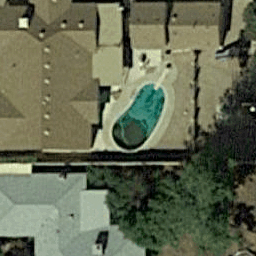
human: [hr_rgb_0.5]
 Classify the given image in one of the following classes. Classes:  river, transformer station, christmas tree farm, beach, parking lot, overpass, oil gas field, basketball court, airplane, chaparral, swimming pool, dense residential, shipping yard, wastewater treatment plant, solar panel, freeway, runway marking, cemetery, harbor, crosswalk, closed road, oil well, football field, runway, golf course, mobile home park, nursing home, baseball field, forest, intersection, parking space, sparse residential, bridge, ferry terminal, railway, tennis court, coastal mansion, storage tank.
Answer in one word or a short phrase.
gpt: swimming pool